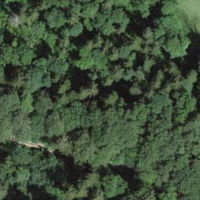
EUNIS habitat code: 41
Species observed at this site:
Mercurialis perennis
Astrantia major
Aruncus dioicus